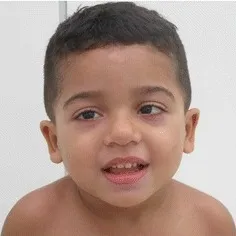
Anterior view of patient s face and body.
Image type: medical_photograph (oral_photograph)